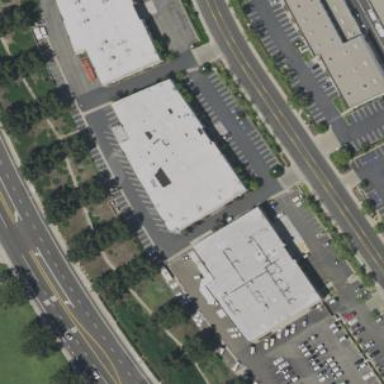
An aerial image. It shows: Police building.